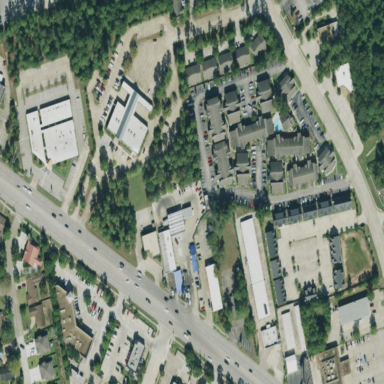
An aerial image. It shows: Commercial area.